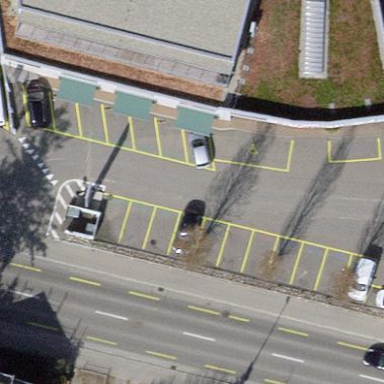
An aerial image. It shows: Street-side parking area.